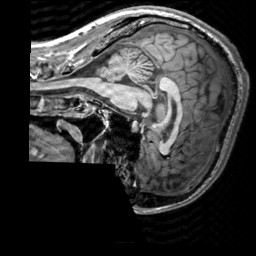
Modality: T1w
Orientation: sagittal
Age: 29
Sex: male
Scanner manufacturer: siemens
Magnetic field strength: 3 T
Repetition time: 2.3 s
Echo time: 0.00303 s